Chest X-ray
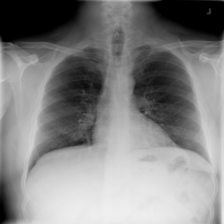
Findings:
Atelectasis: negative
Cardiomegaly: negative
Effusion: negative
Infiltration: positive
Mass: negative
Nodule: negative
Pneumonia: negative
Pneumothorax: negative
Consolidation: negative
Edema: negative
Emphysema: negative
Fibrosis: negative
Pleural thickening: negative
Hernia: negative